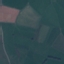
Label: Pasture